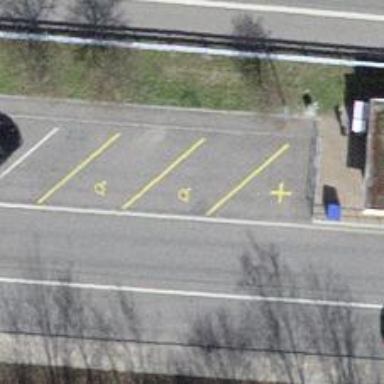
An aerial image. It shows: Designated parking space for disabled individuals.